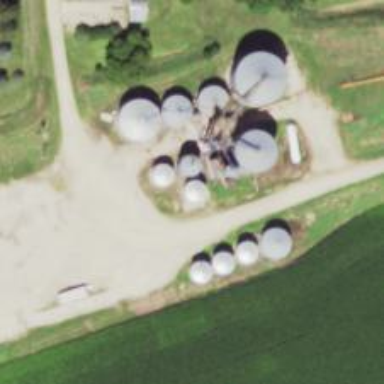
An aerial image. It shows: Silo.